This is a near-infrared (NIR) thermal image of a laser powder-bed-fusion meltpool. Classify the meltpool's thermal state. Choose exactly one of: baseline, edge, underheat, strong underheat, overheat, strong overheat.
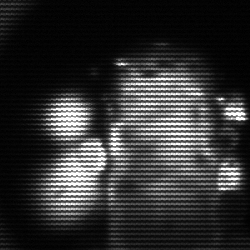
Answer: strong underheat